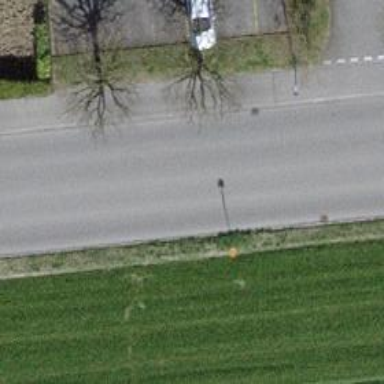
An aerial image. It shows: Aerial marker.